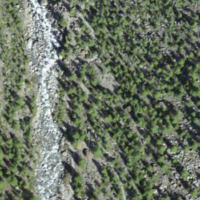
EUNIS habitat code: 48
Species observed at this site:
Saxifraga aspera